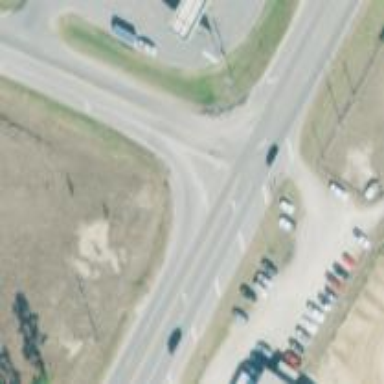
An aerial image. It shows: Stop road.